Question: In my Plone 4.2 site the DatePicker (e.g. when adding a new "event") displays as YEAR MONTH DAY

However, I do have a German Website, where it should be the other way around. That is:
DAY MONTH YEAR. How can I change this?
PS German is already selected as default language from Plone's language control panel.
PPS I don't know if this is related in any way, but since this might be a localisation issue, I'd rather tell: I use <URL>
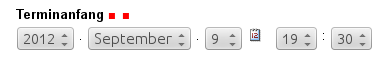
Answer: I can't see the image you added because the URL is expired. so I'm going to assume you mean for the add/edit form of an Archetype (In Plone 4.2 the default types are all Archetypes).
There seems to be no easy fix such as a site-wide setting in the control panel, but you can change the ordering in the calendar_macros.pt template. This however means you'll have to change the raw HTML.
To do this, you'll have to go to the Zope Management Interface (reached via the Site Setup page "Plone/@@overview-controlpanel").
Then click on the "portal_skins tool" and then "plone_templates". Then click on "calendar_macros" and then click the "Customize" button.
Now you can change the ordering in the raw HTML/TAL.